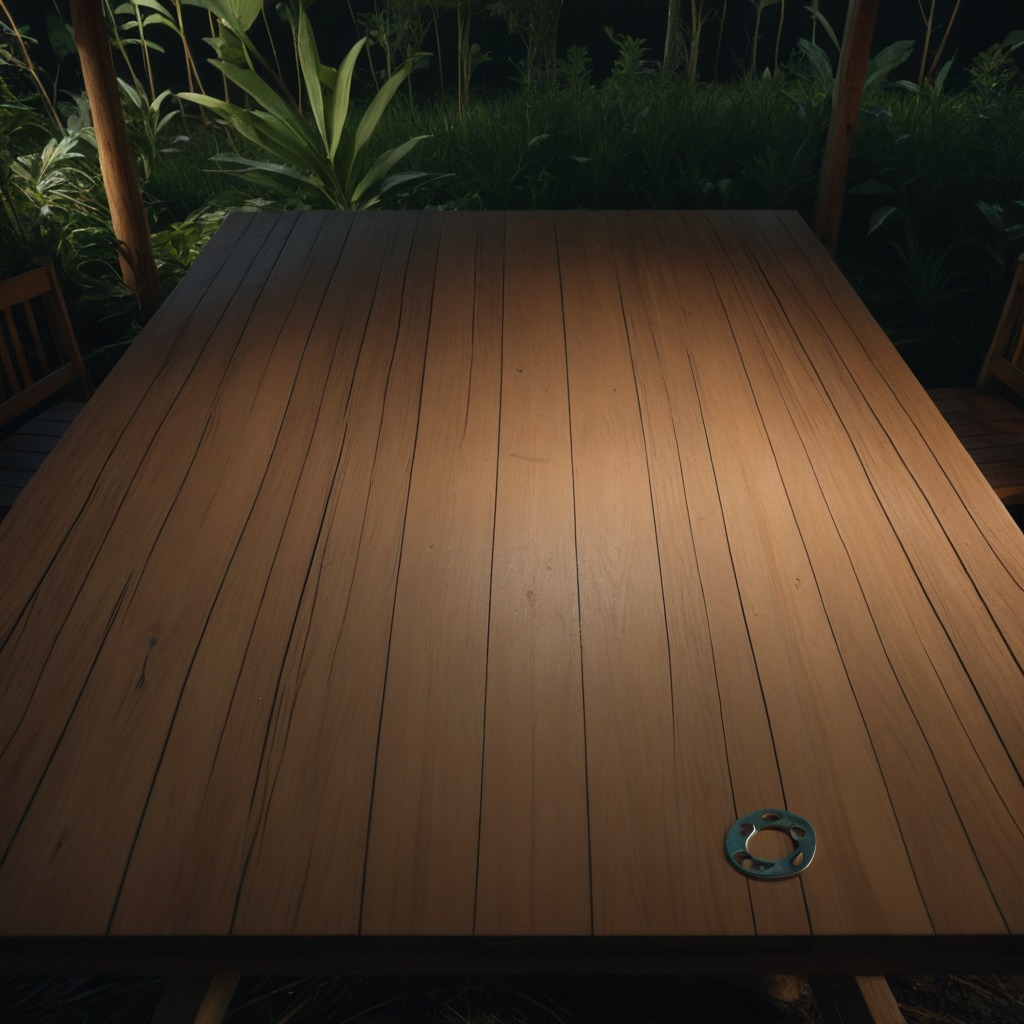
A flat metal washer lies on the wooden table in the jungle field workshop tent at night.